Question: Is it possible to limit the result of a window function, with partitioning, ? This code is in postgres/mysql. I'm looking for solution in mysql and postgres.
For example: let's say the join is irrelevant to the point of the question.
'''
select acct.name, we.channel, count(*) as cnt,
max(count(*)) over (partition by name order by count(*) desc) as max_cnt
from web_events we join accounts acct
on we.account_id=acct.id
group by acct.name, we.channel
order by name, max_cnt desc;
'''
The result of this query gives:

I only want to show the first line of each of the window's partition.
For example: lines with cnt: [3M,19],[Abbott Labortories,20]
I tried the following that doesn't work (added limit 1 to the window function):
'''
select acct.name, we.channel, count(*) as cnt,
max(count(*)) over (partition by name order by count(*) desc limit 1) as max_cnt
from web_events we join accounts acct
on we.account_id=acct.id
group by acct.name, we.channel
order by name, max_cnt desc;
'''
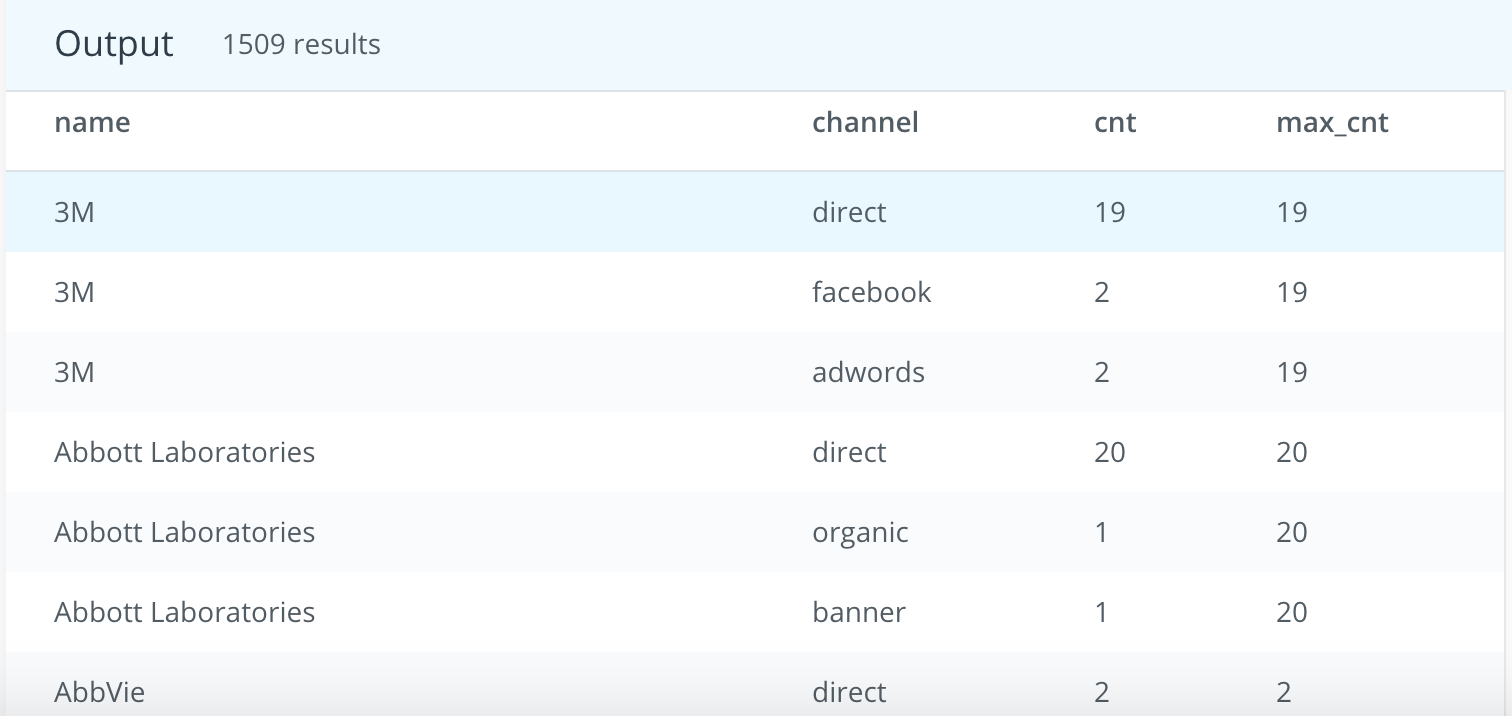
Answer: > I only want to show the first line of each of the window's partition. For example: lines with cnt: [3M,19],[Abbott Labortories,20]
You don't actually need a window function here, since the first row's 'max_cnt' will always equal 'cnt'. Instead use 'DISTINCT ON' in combination with the 'GROUP BY'.
From the <URL>
> SELECT DISTINCT ON ( expression [, ...] ) keeps only the first row of each set of rows where the given expressions evaluate to equal. The DISTINCT ON expressions are interpreted using the same rules as for ORDER BY (see above). Note that the "first row" of each set is unpredictable unless ORDER BY is used to ensure that the desired row appears first
'''
SELECT DISTINCT ON(acct.name)
acct.name
, we.channel
, COUNT(*) cnt
FROM web_events we
JOIN accounts acct
ON we.account_id=acct.id
GROUP BY 1, 2
ORDER BY name, cnt DESC;
'''
Here's a quick demo in sqlfiddle. <URL>
1 way I always messed up when I first started using 'DISTINCT ON' is to ensure that the order of expressions in the 'ORDER BY' clause starts with the expressions in the 'DISTINCT ON'. In the above example the 'ORDER BY' starts with 'acct.name'
If there is a tie for first position, the first row that meets the criteria will be returned. This is non-deterministic. It is possible to specify additional expressions in the 'ORDER BY' to affect which rows are returned in this setting.
example:
'''
ORDER BY name, cnt DESC, channel = 'direct'
'''
will return the row containing 'facebook', if for a given account, both 'facebook' and 'direct' yield the same 'cnt'.
However, note that with this approach, it is not possible to return all the rows that are tied for first position, i.e. both rows containing 'facebook' & 'direct' (without using a subquery).
'DISTINCT ON' may be combined in the same statement with 'GROUP BY's (above example) and 'WINDOW FUNCTIONS' (example below). The 'DISTINCT ON' clause is logically evaluated just before the 'LIMIT'.
For instance, the following query (however pointless) shows off the combination of 'DISTINCT ON' with 'WINDOW FUNCTION'. It will return a distinct row per 'max_cnt'
'''
SELECT DISTINCT ON(mxcnt)
acct.name
, we.channel
, COUNT(*) cnt
, MAX(COUNT(*)) OVER (PARTITION BY acct.name) mxcnt
FROM web_events we
JOIN accounts acct
ON we.account_id=acct.id
GROUP BY 1, 2
ORDER BY mxcnt, cnt DESC;
'''